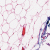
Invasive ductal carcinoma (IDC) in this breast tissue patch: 0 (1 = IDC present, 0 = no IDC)